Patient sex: M
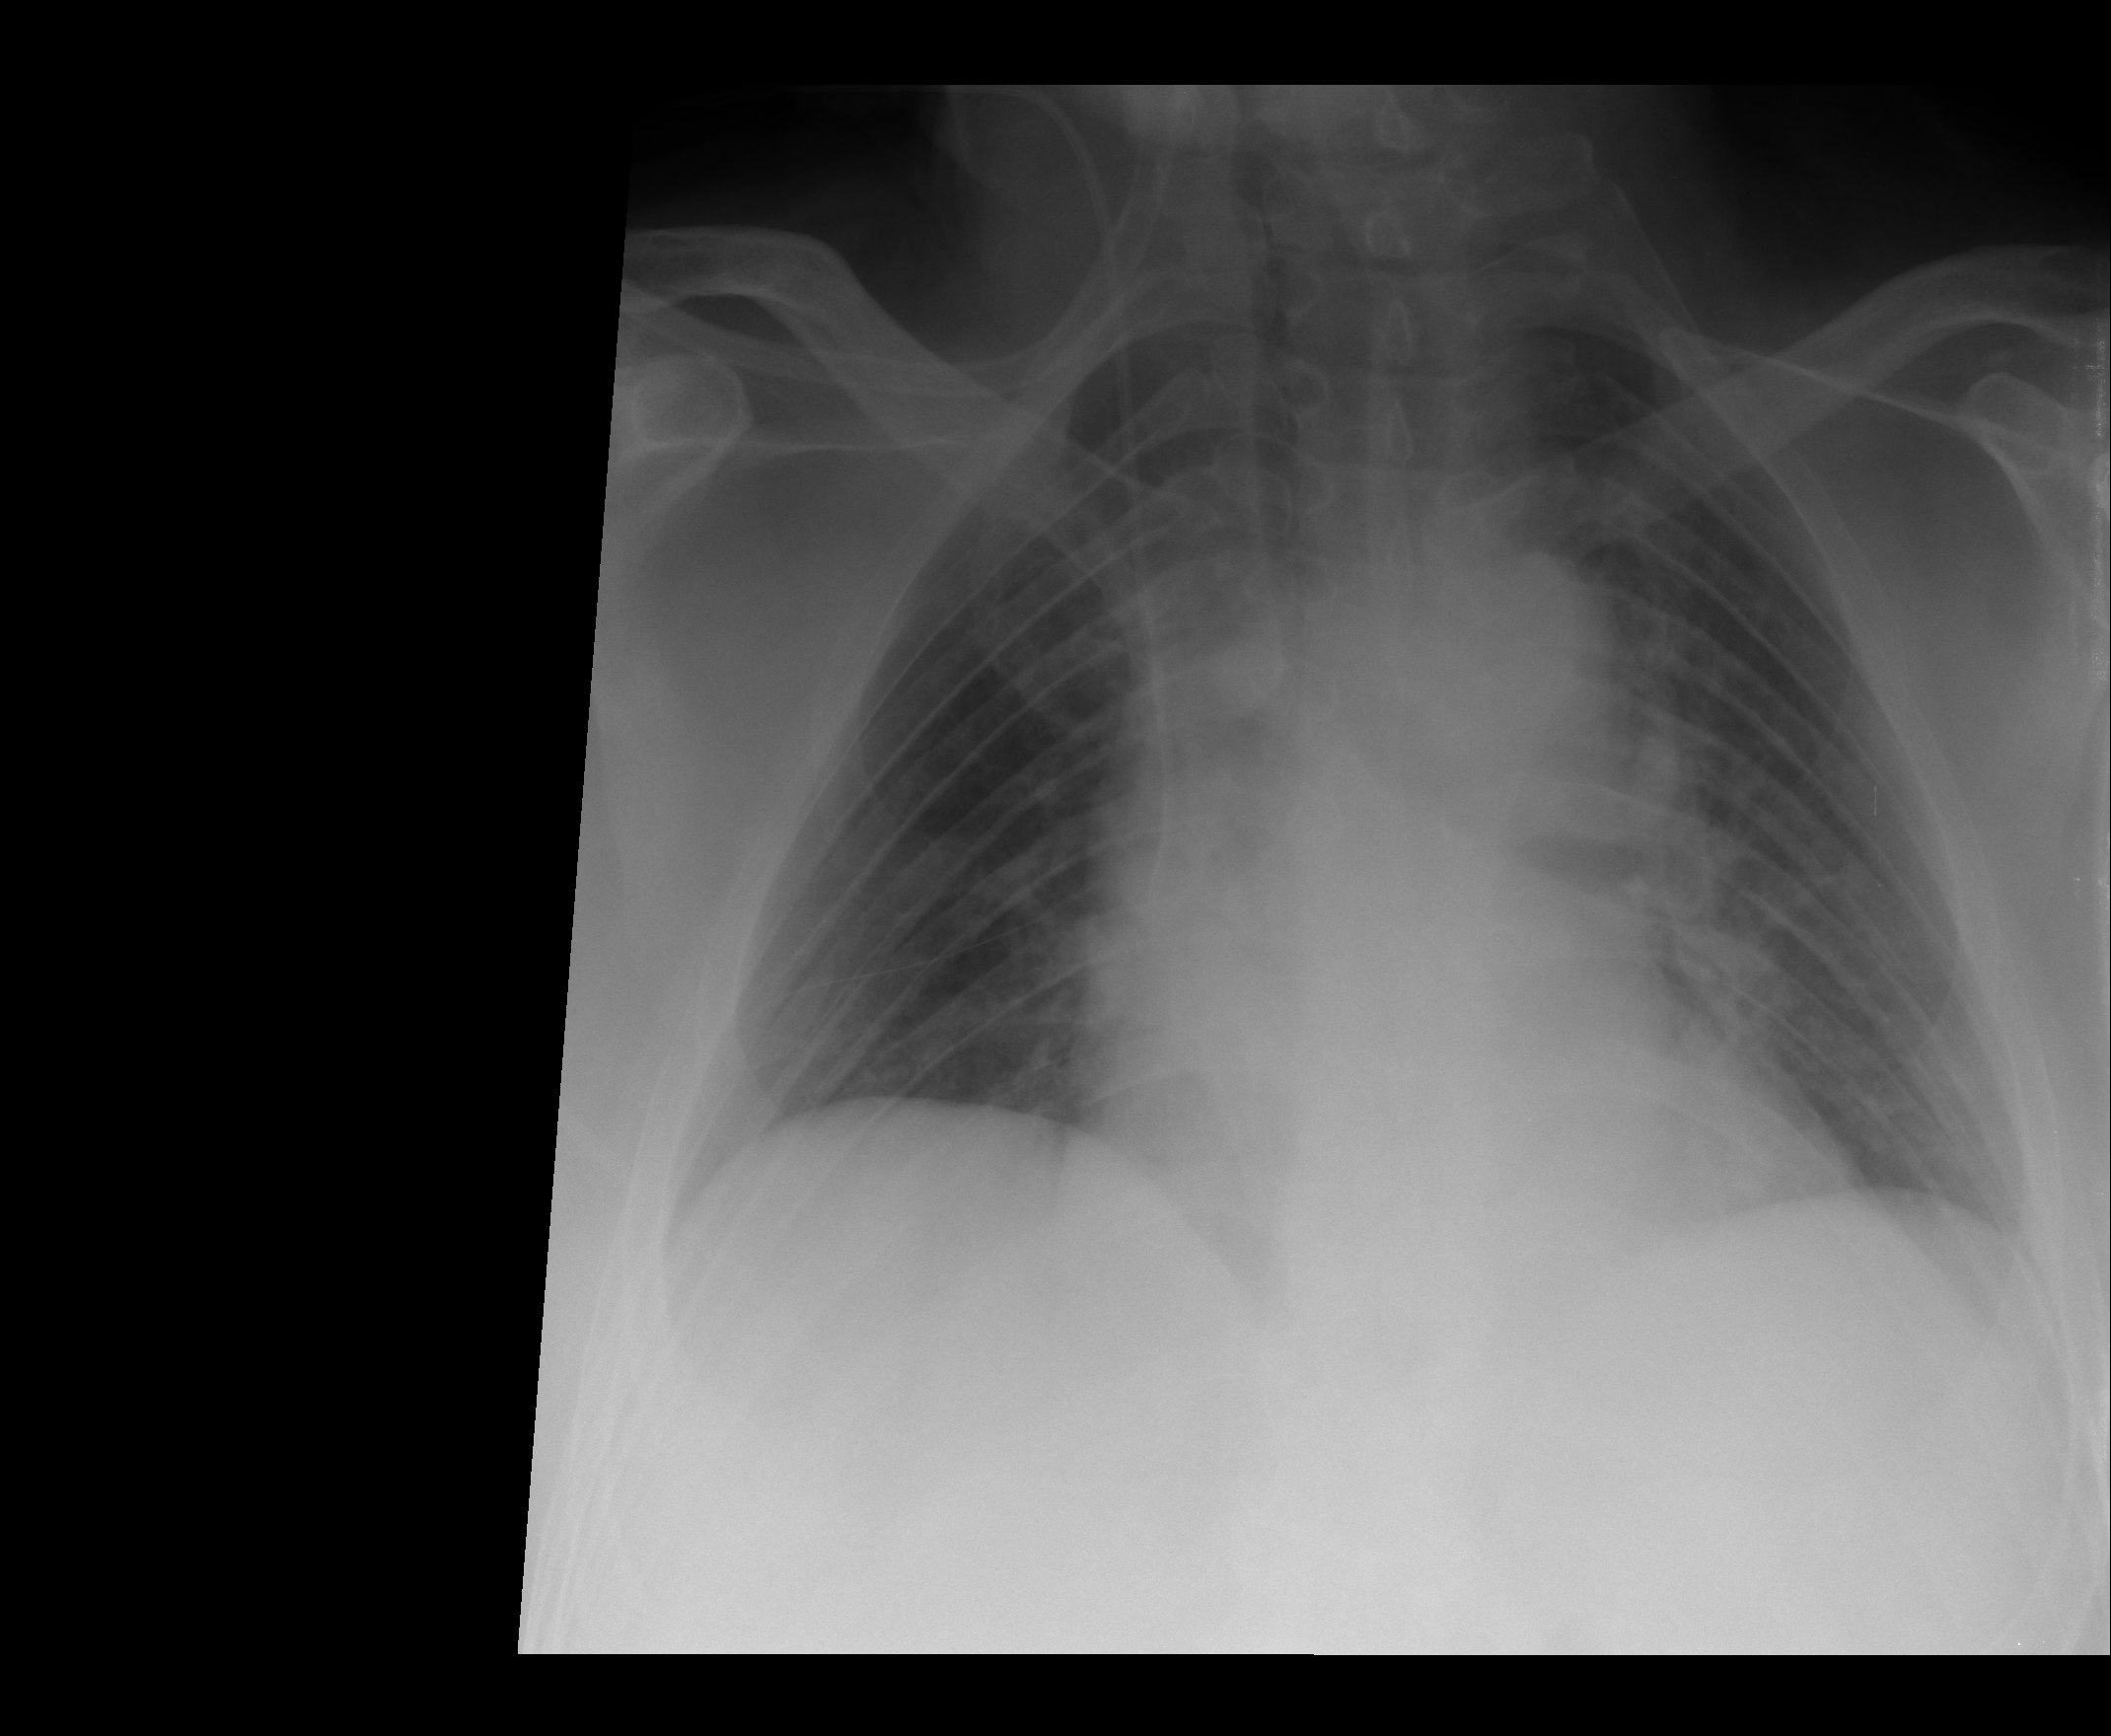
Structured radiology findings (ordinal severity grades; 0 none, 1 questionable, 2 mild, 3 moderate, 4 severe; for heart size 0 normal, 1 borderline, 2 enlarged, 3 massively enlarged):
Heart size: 1
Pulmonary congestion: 2
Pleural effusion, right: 0
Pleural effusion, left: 0
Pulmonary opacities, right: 0
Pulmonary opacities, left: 0
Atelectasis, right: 0
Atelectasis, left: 0